Question: How can I have a header and footer, with a MainContent div inbetween that fills up all availablel area but never stretches outside of footer or header?
So in other words, fill remaining space inbetween header and footer, but never use any more space?

I cannot think of how I could do this. I have tried many attempts but unsuccessful because the middle content div always overflows past the top of footer which I don't want happening. I want the content div to stretch only until the top of footer and that's it.
I did try setting overflow: hidden; but that just stops the scrollbars from appearing, nothing else.
No Javascript allowed.
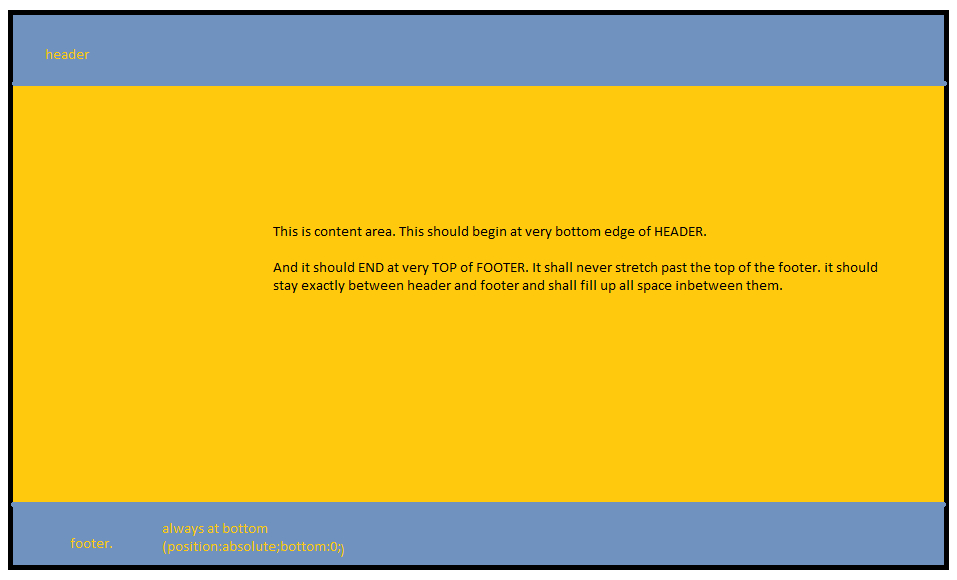
Answer: Essentially you can set the bottom attribute to be the height of the footer and set the overflow property to auto to add a scroll bar when necessary, that will prevent it from overflowing.
e.g.,
'''
#content {
position: absolute;
top: <height of header>px;
bottom: <height of footer>px;
overflow: auto;
}
'''
Here's a demo:
<URL>